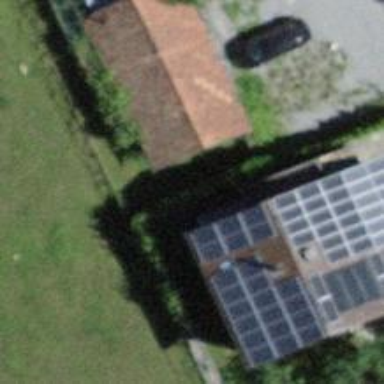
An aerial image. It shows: Barn.